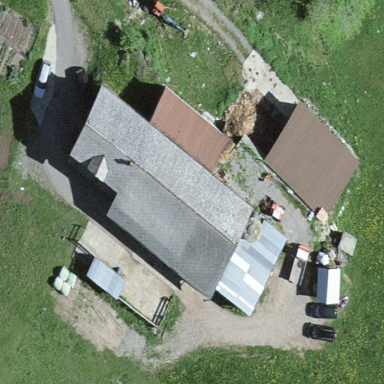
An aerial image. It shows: Farmyard in rural farm setting.